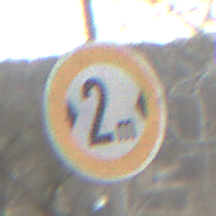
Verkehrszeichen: TatsaechlicheBreite2
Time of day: MorningAfternoon
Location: Outdoor (Nature)
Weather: PartlyCloudy
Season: Autumn
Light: Natural